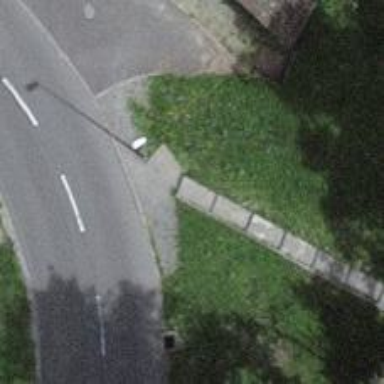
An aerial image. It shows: Set of steps on the road.